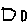
Label: square